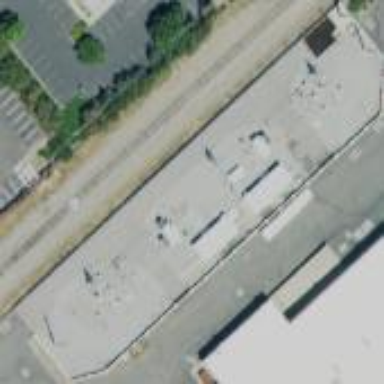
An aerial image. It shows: Power substation.